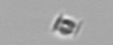
Label: Bacillariophyceae_morphotype1